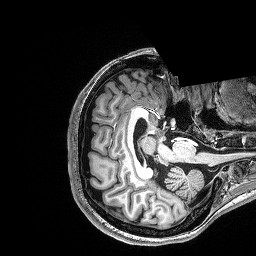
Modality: T1w
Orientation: axial